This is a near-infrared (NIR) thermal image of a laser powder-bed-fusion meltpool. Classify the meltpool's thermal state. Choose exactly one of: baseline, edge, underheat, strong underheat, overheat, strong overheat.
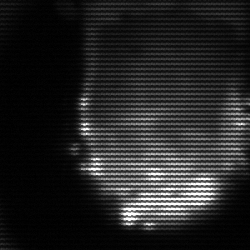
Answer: baseline